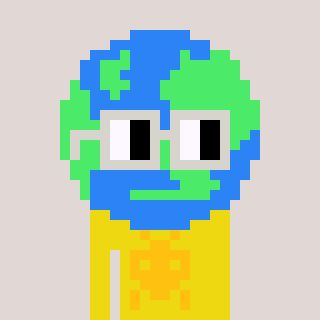
a pixel art character with square light gray glasses, a earth-shaped head and a yellow-colored body on a warm background